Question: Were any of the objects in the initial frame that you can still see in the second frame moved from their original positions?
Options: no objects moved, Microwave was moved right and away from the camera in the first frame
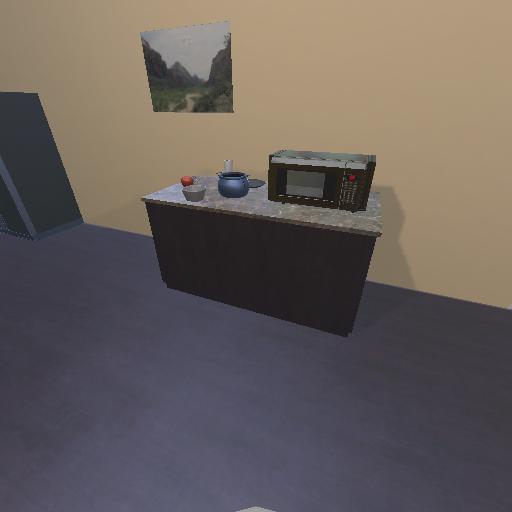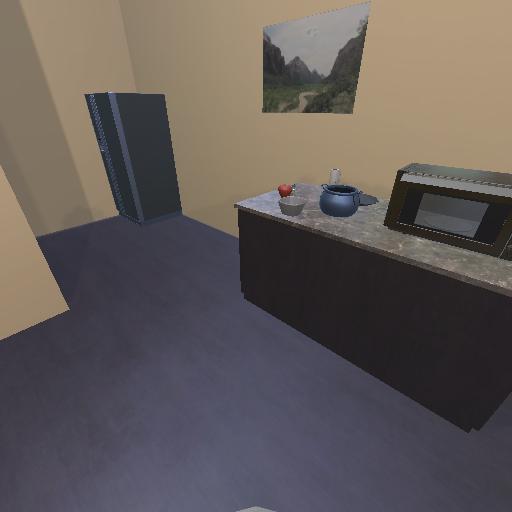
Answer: no objects moved